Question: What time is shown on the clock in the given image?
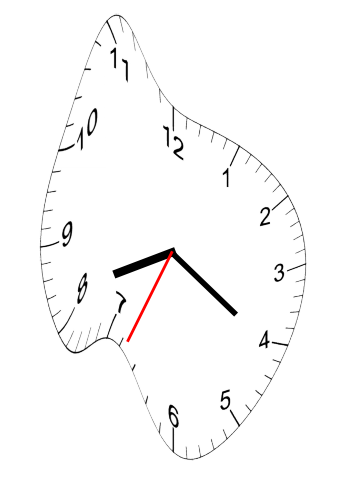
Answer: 08:20:34